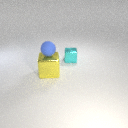
small blue rubber sphere above large yellow metal cube